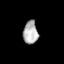
Tissue: lung
Cell type: Epithelial cells
Senescence score: 0.1544
Nuclear area (px): 335
Mean DAPI intensity: 176.531